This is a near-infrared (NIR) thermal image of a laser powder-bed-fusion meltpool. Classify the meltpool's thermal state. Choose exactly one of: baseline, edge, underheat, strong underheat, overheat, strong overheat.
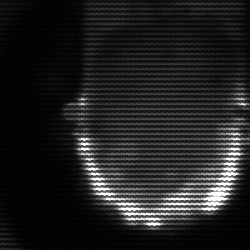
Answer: baseline